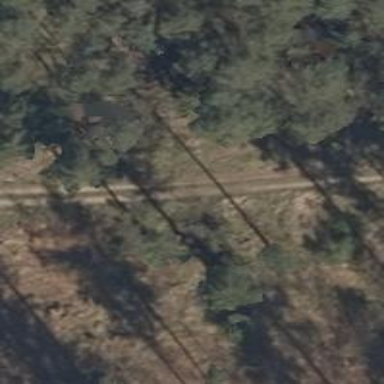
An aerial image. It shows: Track with grade3 tracktype.